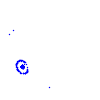
Particle: electron